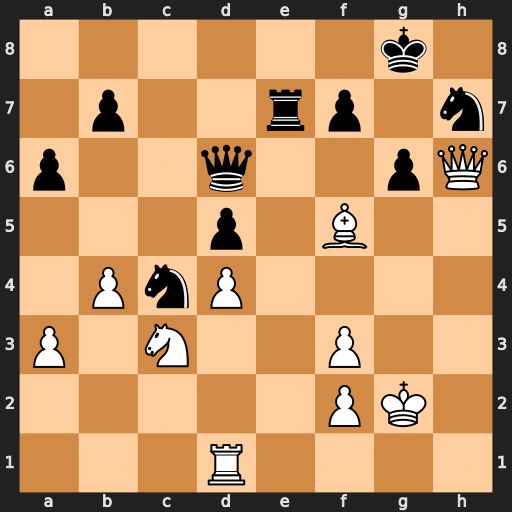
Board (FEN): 6k1/1p2rp1n/p2q2pQ/3p1B2/1PnP4/P1N2P2/5PK1/3R4
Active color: w
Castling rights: -
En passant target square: -
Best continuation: Rh1 f6 Bxg6